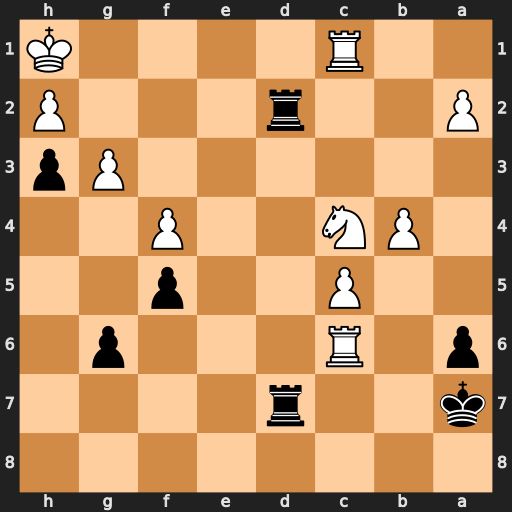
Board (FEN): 8/k2r4/p1R3p1/2P2p2/1PN2P2/6Pp/P2r3P/2R4K
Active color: b
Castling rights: -
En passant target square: -
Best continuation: Rd1+ Rxd1 Rxd1#